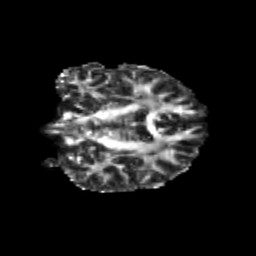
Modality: FA
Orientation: coronal
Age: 21
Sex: male
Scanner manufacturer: siemens
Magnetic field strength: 3 T
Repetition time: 3.5 s
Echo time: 0.104 s